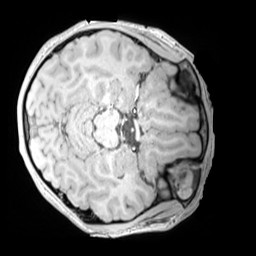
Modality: MP2RAGE
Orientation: axial
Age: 11
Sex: female
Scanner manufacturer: siemens
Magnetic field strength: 3 T
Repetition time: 4 s
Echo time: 0.00303 s